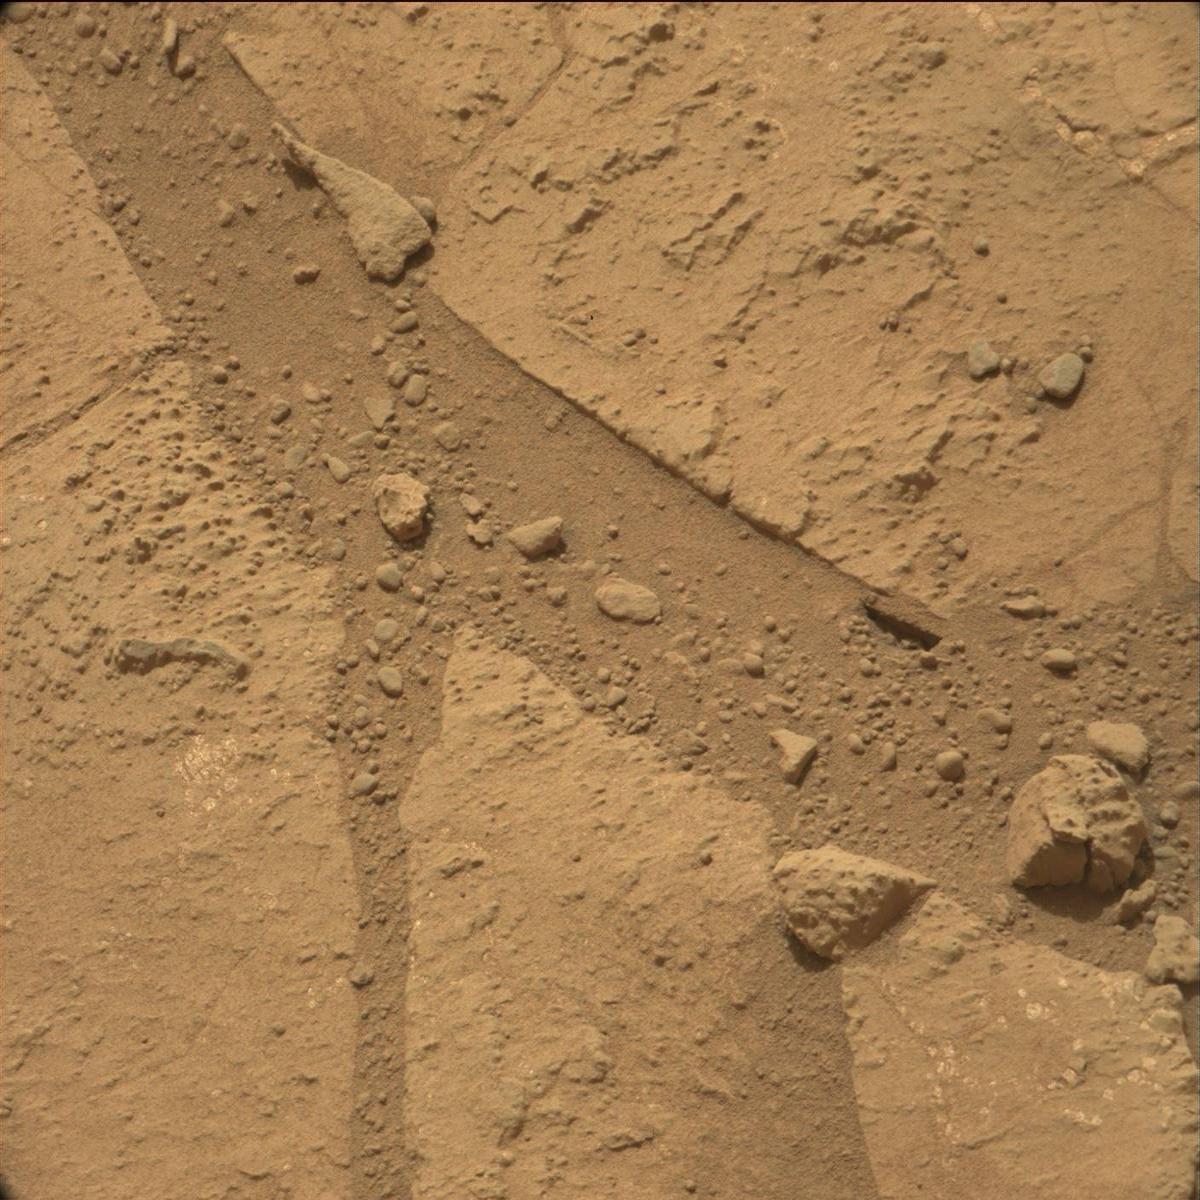
Terrain classes present: Bedrock, Rock, Sand / Soil